Question: i will on my navigation with the hover effect to cover up the box shadow from content.
here my testsite:
<URL>
And this is what i want:

How can to solve this ?
With CSS or jQuery ?
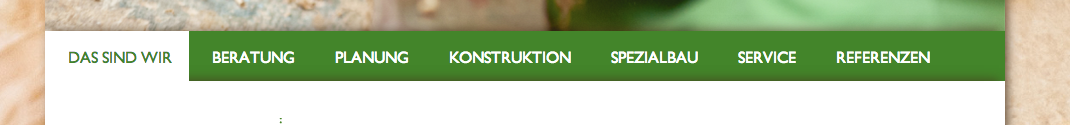
Answer: Remove the box-shadow from your '<div id="content">' and change the box-shadow to this:
'''
box-shadow: 0px -7px 16px -6px rgba(70, 48, 25, 0.7),
inset 0px -7px 16px -6px rgba(70, 48, 25, 0.7);
'''
to '<div id="navigation">'